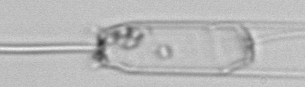
Label: Ditylum_brightwellii